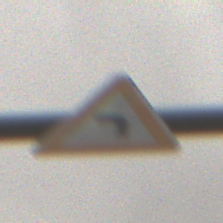
Verkehrszeichen: KurveLinks
Umgebung: Outdoor, Nature
Tageszeit: Midday
Wetter: Overcast
Licht: Natural
Jahreszeit: NotSpecified
Kontrast: LowContrast